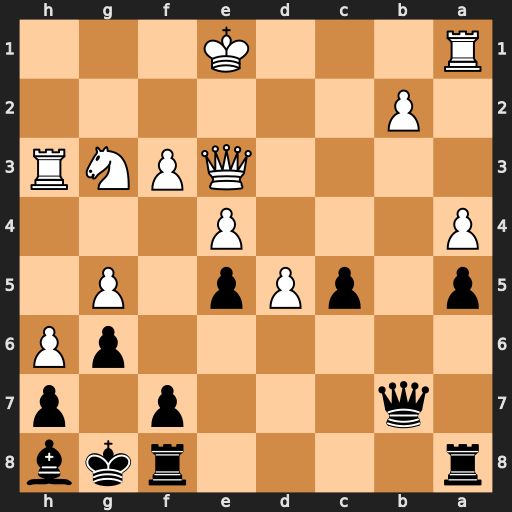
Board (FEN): r4rkb/1q3p1p/6pP/p1pPp1P1/P3P3/4QPNR/1P6/R3K3
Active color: b
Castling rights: Q
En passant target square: -
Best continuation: Qxb2 Rd1 Qg2 Nf5 gxf5